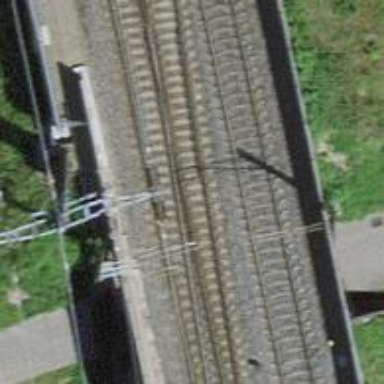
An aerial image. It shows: Single railway track with electrified contact line.